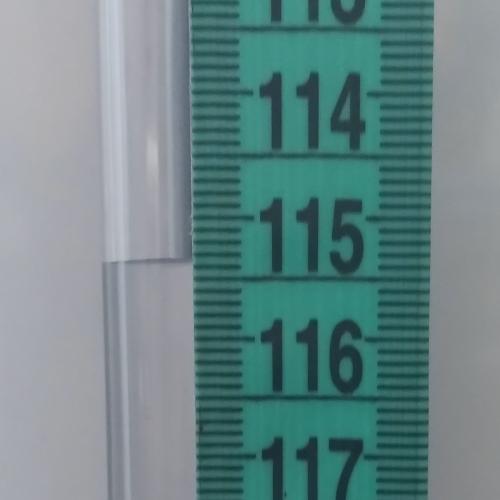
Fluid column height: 115.4 cm